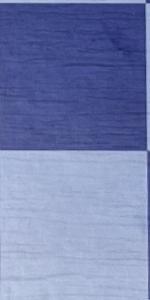
Label: Empty